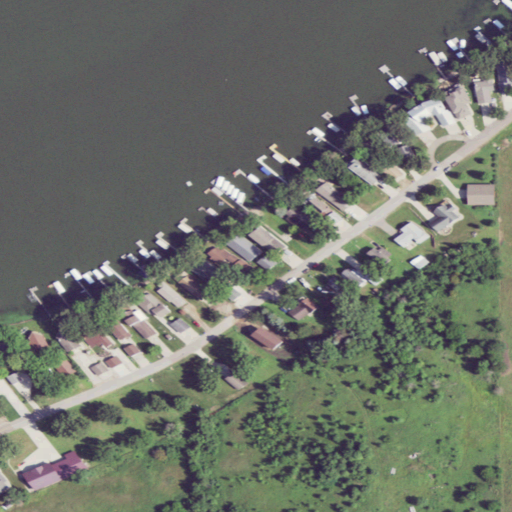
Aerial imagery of beach in Iowa named Kellys Beach containing open water, grassland, herbaceous wetlands, low intensity development, medium intensity development, cultivated crops, and open development